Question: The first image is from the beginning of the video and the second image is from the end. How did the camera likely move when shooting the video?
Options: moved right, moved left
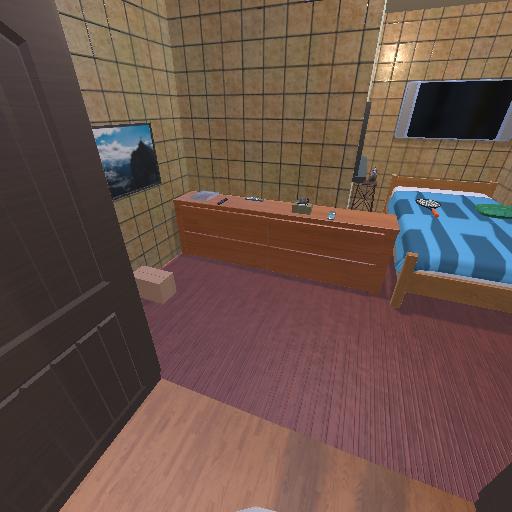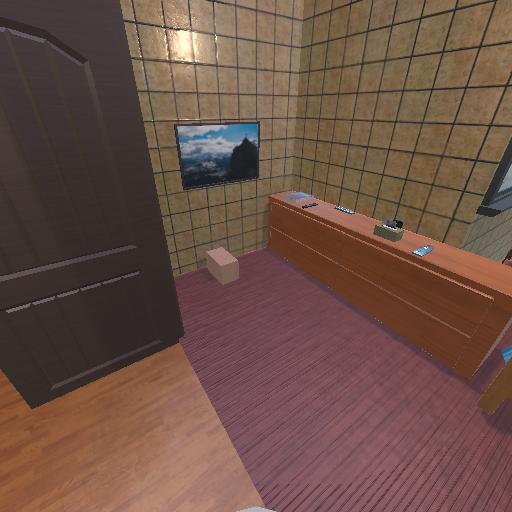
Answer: moved right